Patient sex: M
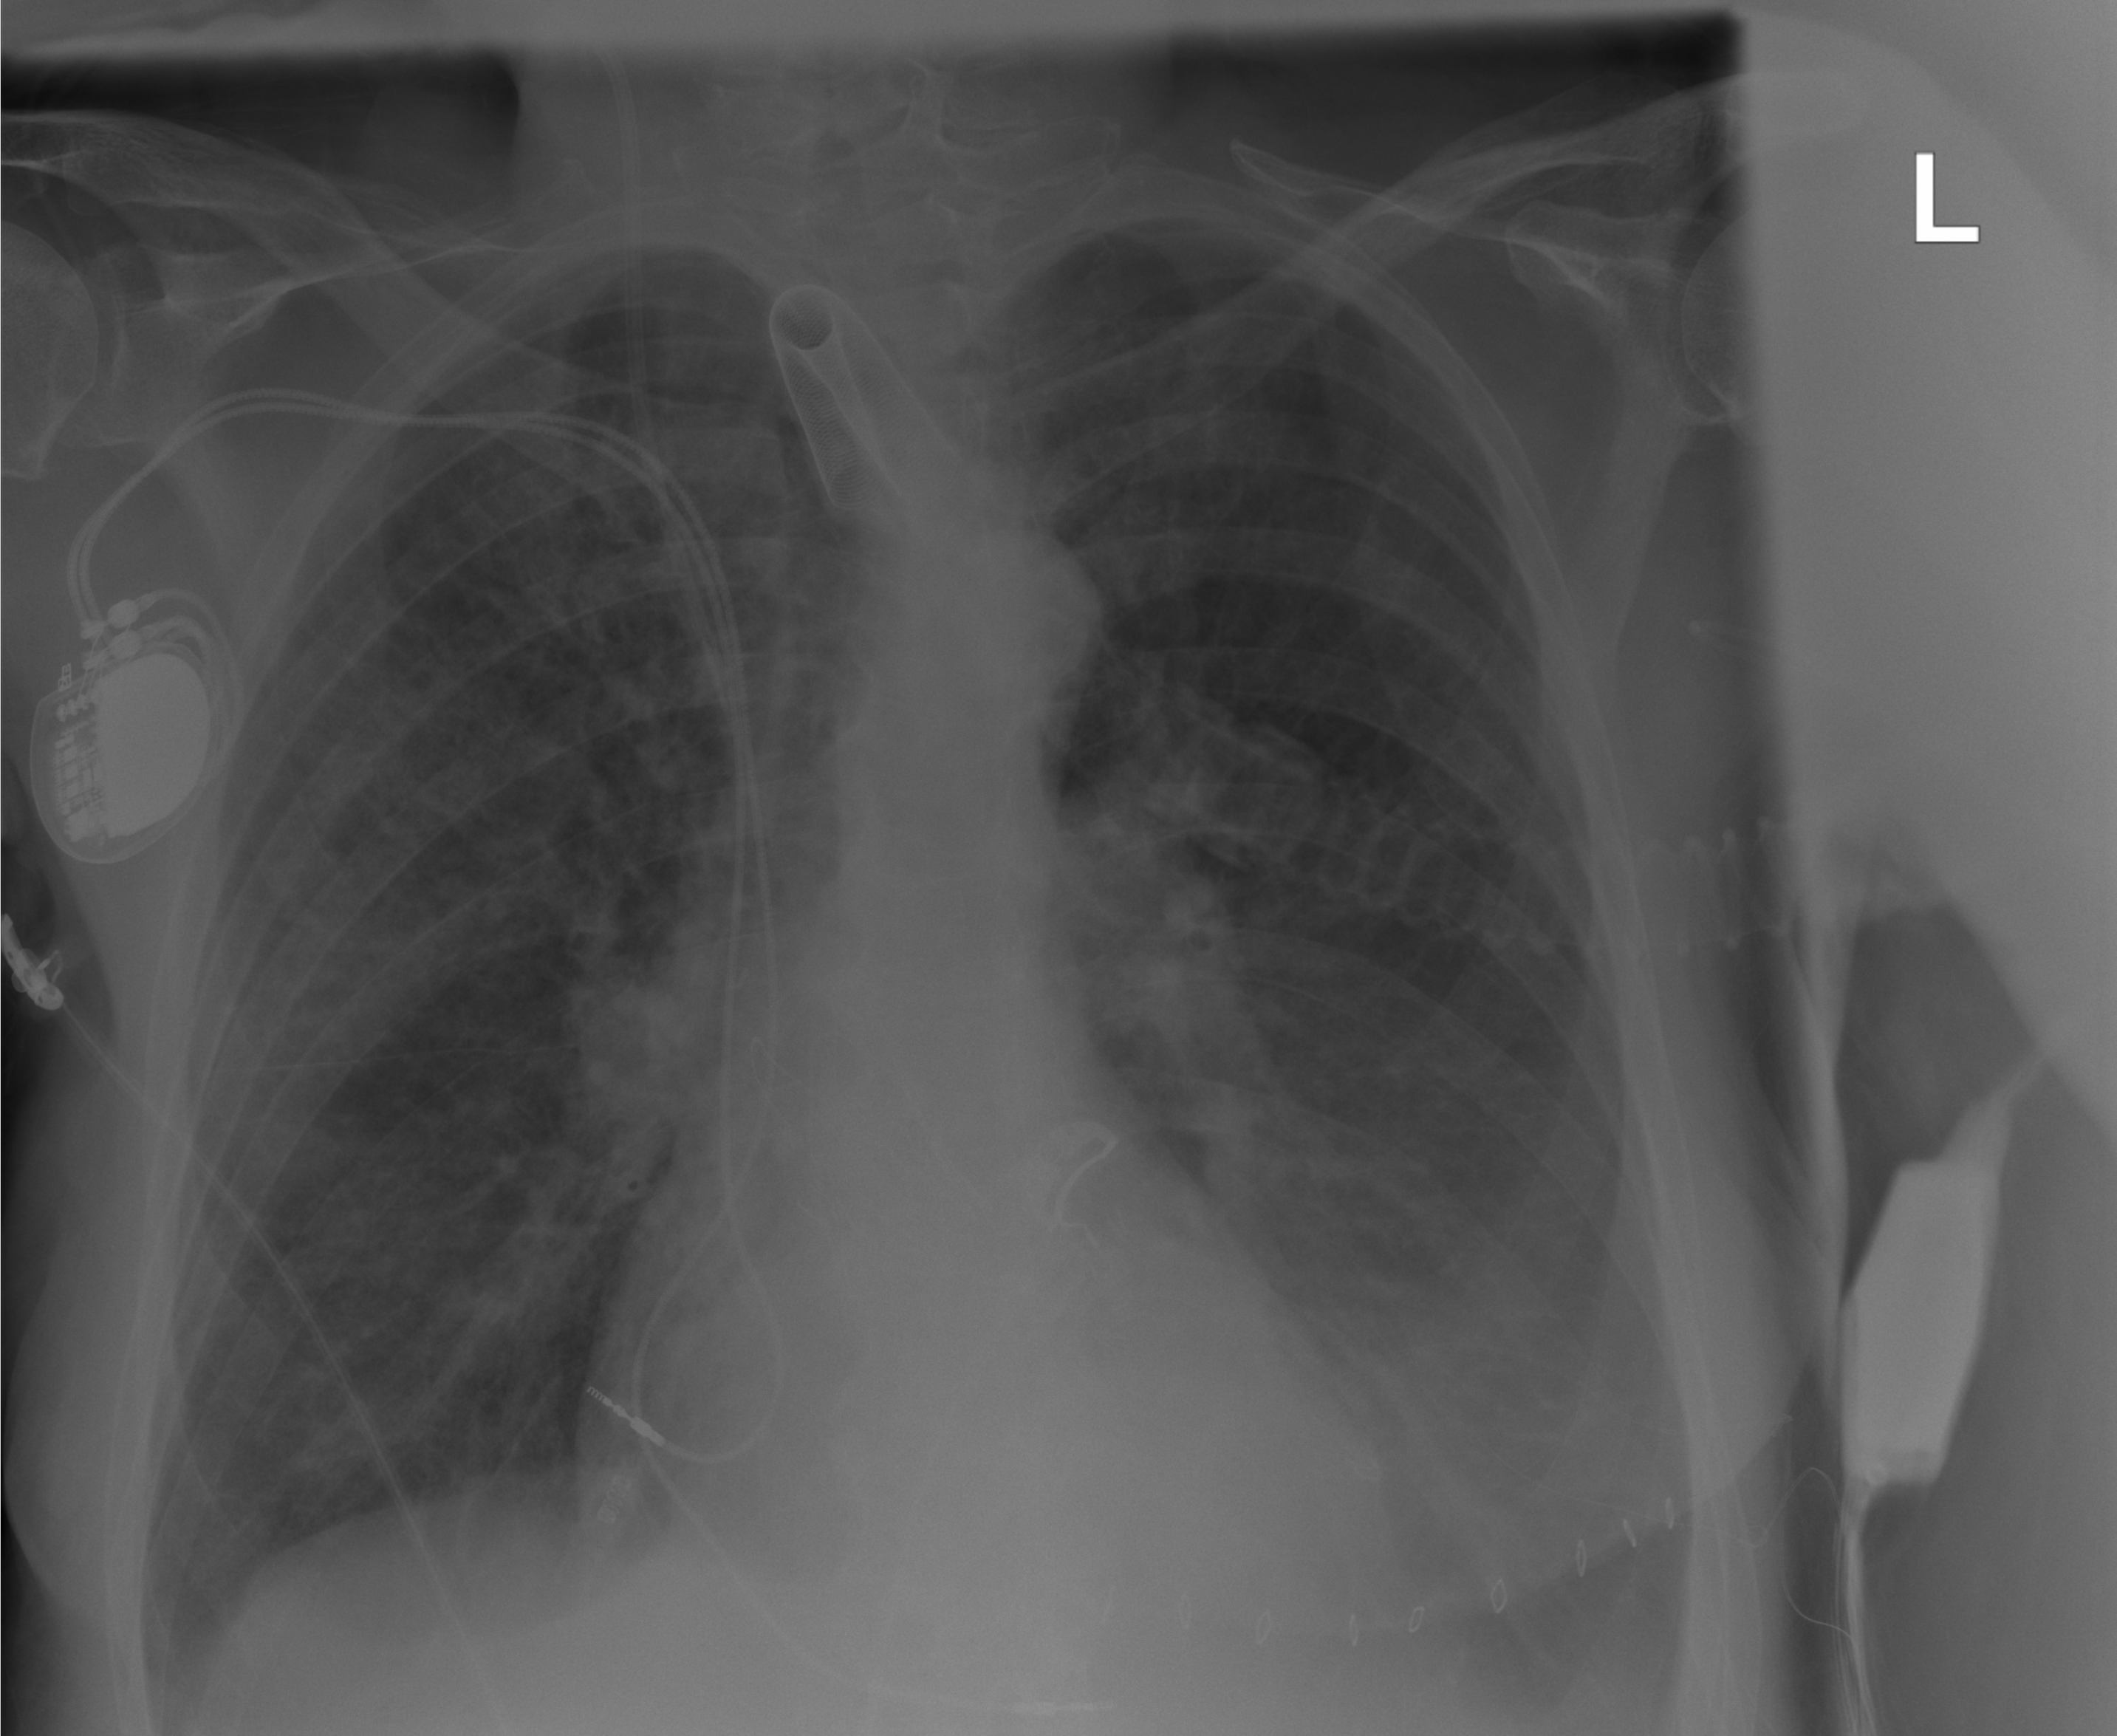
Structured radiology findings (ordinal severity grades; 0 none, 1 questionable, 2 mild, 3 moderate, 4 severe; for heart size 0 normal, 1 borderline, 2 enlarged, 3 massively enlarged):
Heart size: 0
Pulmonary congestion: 2
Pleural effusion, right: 0
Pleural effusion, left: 2
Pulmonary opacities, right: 1
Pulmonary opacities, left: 0
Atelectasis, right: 0
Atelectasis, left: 2